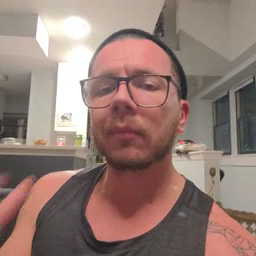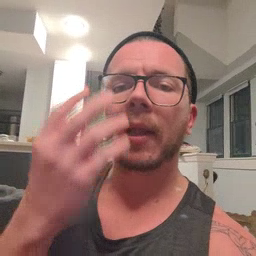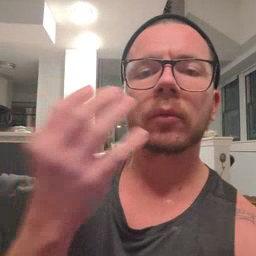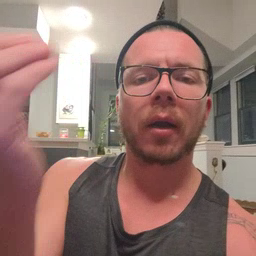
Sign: outside